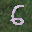
Label: 6